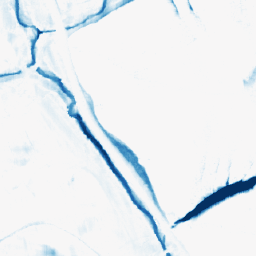
Category: morphological
Decomposition family: morphological_rect
Decomposition parameters: operation: closing
width: 10
height: 20
Upsampling method: nearest
Upsampling parameters: scale: 2
Upsampling scale: 2